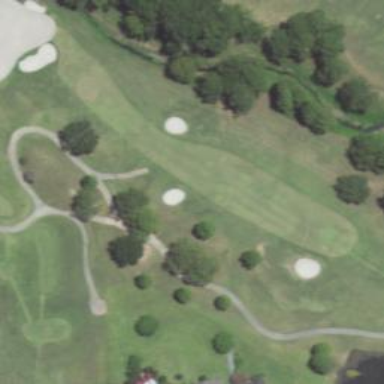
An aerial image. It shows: Grassy area designated as golf fairway.